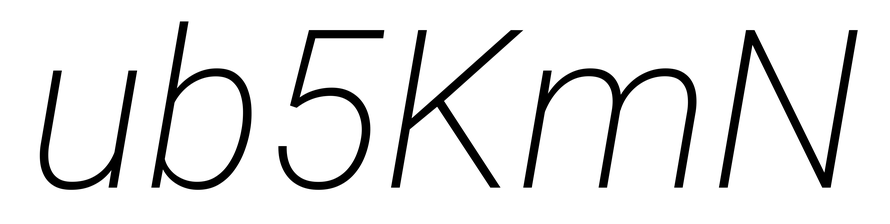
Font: Roboto-Italic_ExtraLight_Italic